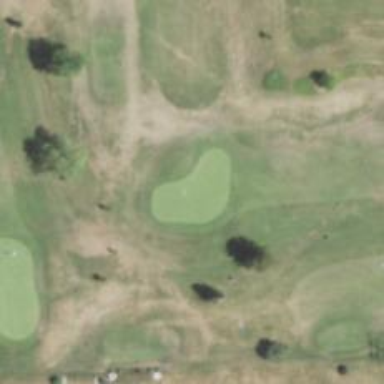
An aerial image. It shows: View of golf hole.